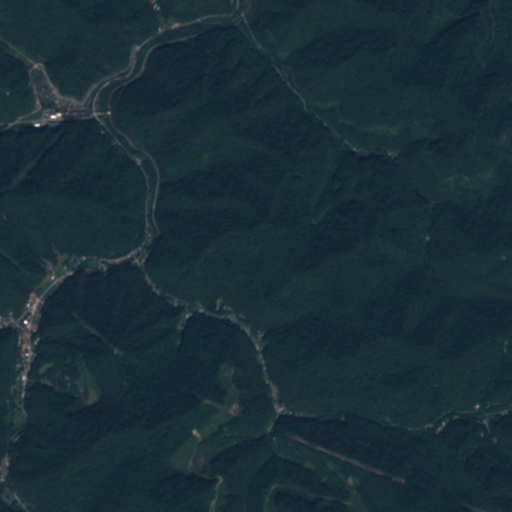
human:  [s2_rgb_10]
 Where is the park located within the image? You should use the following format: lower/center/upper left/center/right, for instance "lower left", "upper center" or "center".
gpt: The park is located in the center left of the image.
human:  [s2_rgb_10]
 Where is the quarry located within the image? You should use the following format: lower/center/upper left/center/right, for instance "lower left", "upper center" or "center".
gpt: The quarry is located in the upper left of the image.
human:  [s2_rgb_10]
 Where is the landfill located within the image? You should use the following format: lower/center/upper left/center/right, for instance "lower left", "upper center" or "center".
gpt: There is no landfill in the image.